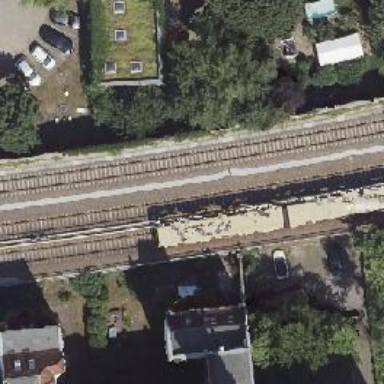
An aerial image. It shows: Solitary milestone along the railway.